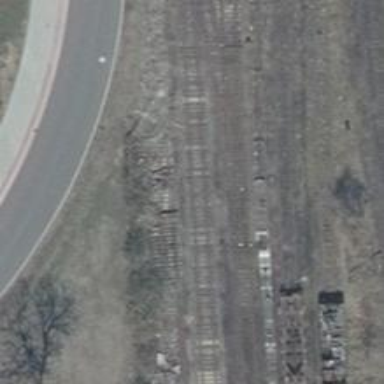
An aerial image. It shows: Railway switch.